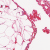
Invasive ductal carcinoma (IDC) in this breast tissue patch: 0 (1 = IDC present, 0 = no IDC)